八年级 · 度量几何学
如图, $\triangle A B C$ 中, $A D$ 是 $B C$ 边上的高, $A E$ 是 $\angle B A C$ 的平分线, $\angle E A D=5^{\circ}, \angle B=50^{\circ}$,求 $\angle C$ 的度数.

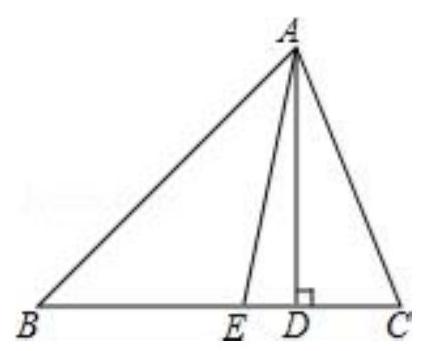
答案: 解: $\because \mathrm{AD}$ 是 $\mathrm{BC}$ 边上的高, $\angle \mathrm{EAD}=5^{\circ}$,

$\therefore \angle \mathrm{AED}=85^{\circ}$,

$\because \angle \mathrm{B}=50^{\circ}$,

$\therefore \angle \mathrm{BAE}=\angle \mathrm{AED}-\angle \mathrm{B}=85^{\circ}-50^{\circ}=35^{\circ}$,

$\because \mathrm{AE}$ 是 $\angle \mathrm{BAC}$ 的角平分线,

$\therefore \angle \mathrm{BAC}=2 \angle \mathrm{BAE}=70^{\circ}$,

$\therefore \angle \mathrm{C}=180^{\circ}-\angle \mathrm{B}-\angle \mathrm{BAC}=180^{\circ}-50^{\circ}-70^{\circ}=60^{\circ}$.